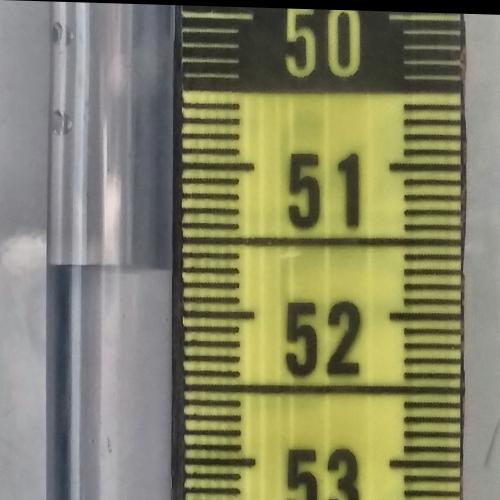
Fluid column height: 51.7 cm